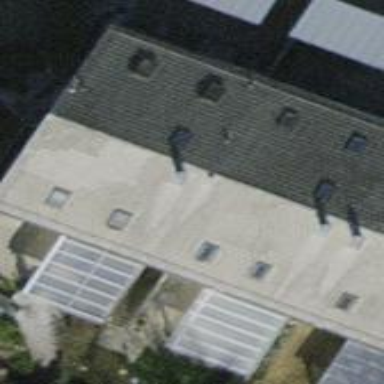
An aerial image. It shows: Building with tile roof.